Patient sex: M
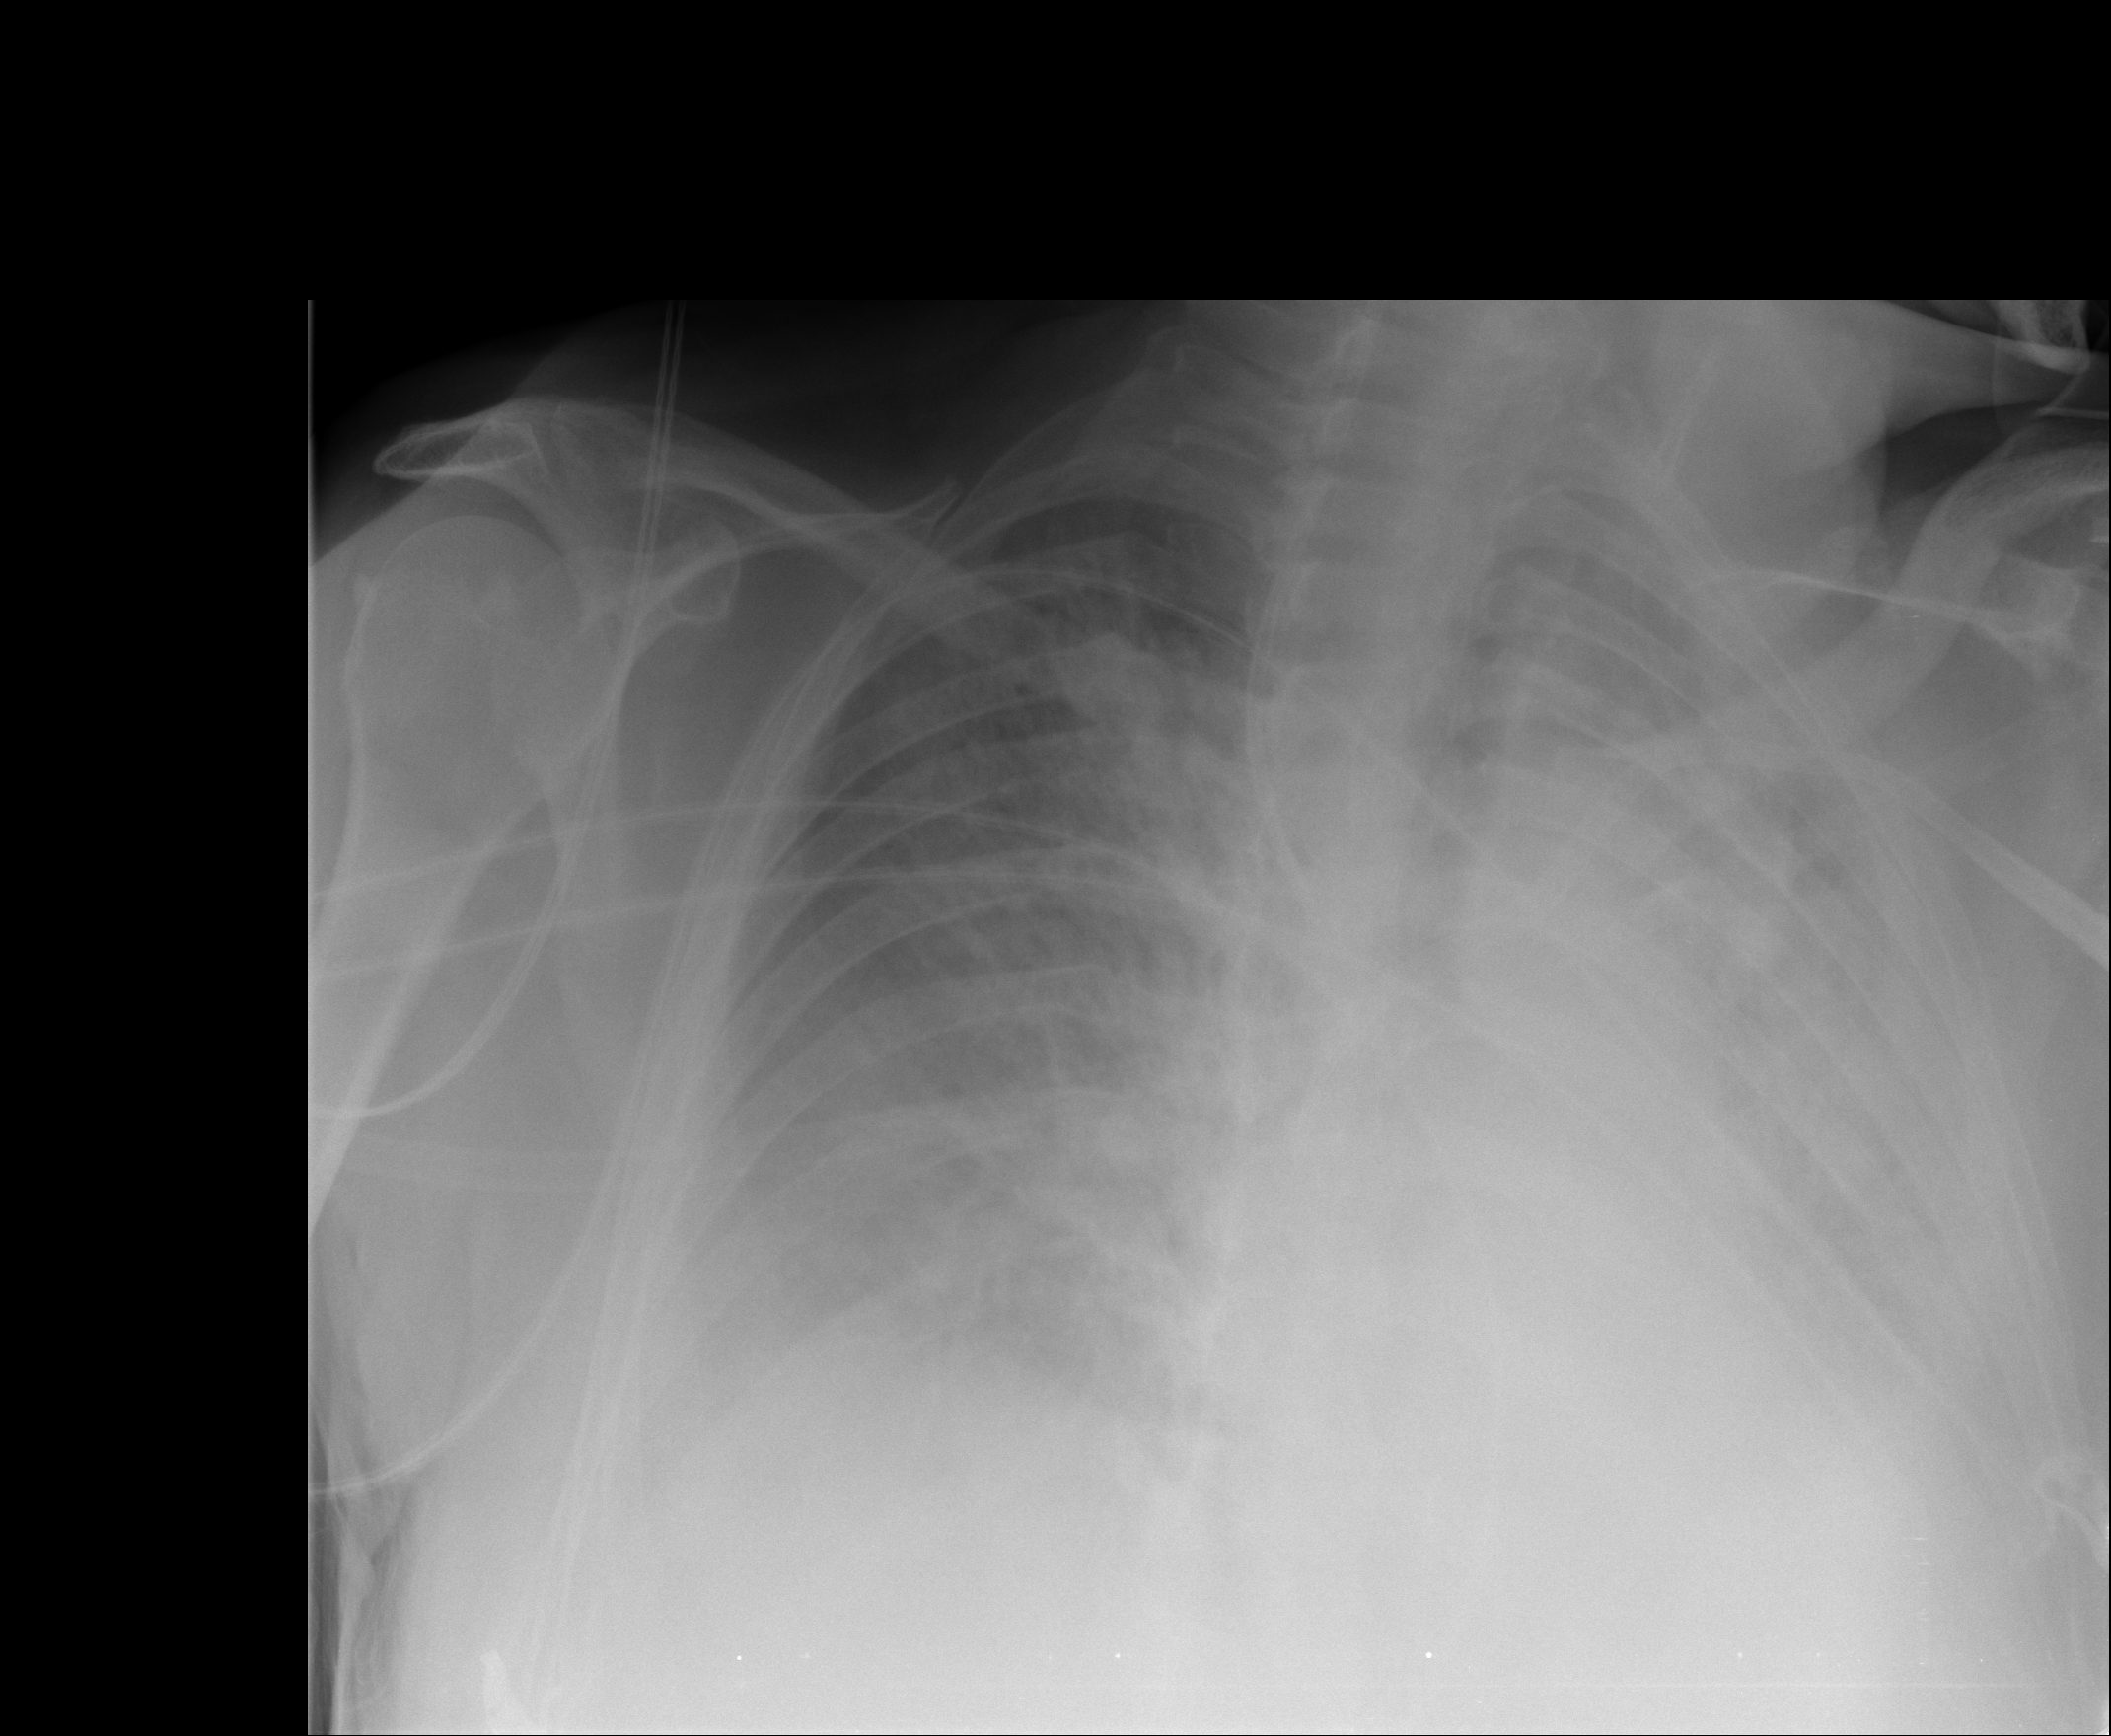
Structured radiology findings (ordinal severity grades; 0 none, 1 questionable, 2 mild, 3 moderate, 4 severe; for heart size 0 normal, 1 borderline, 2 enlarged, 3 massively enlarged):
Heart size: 2
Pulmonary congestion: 2
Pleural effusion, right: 0
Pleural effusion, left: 2
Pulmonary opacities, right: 3
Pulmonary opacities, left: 3
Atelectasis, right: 3
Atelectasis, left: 3